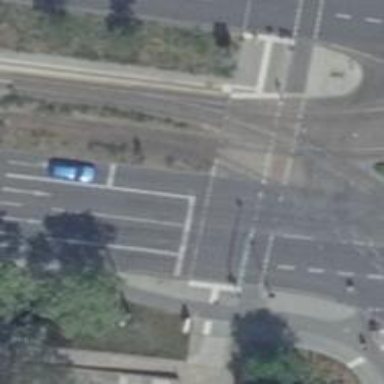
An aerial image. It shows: Tramway with electrified contact lines.